Interaction volume radius: 5 \u00c5
Interaction volume height: 50 \u00c5
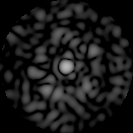
Disorder parameter: 0.847